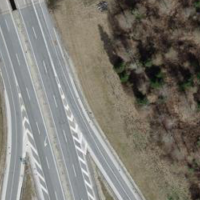
EUNIS habitat code: 57
Species observed at this site:
Tussilago farfara